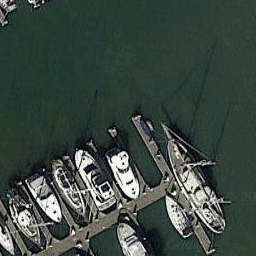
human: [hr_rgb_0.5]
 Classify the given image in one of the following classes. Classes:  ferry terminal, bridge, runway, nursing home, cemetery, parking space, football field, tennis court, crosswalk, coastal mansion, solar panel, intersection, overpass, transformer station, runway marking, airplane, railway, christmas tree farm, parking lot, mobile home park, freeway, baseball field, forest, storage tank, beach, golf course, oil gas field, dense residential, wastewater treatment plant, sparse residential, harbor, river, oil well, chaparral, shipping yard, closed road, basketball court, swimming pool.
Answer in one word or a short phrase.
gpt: harbor